Question: Earlier developer had put this code using a label and it was turned into a hyperlink during the run time.
'''
<asp:Label ID="lbl_Attachment" runat="server">
</asp:Label>
lbl_Attachment.Text = "<a href='../Uploads/" +
ds_row["Attachment"].ToString() + "'>" +
ds_row["Attachment"].ToString() + "</a>";
'''
But this is not working. So I changed the code to the following to open the any file (image/pdf/word) in a new browser tab and the error persists:
'''
hyperlinkAppDoc.NavigateUrl =
ResolveUrl("../Uploads/" +
ds_row["Attachment"].ToString());
hyperlinkAppDoc.Target = "_blank";
'''

What can I do to fix this issue? MIME types are available in the IIS.
---
I am trying out a different approach. However the 'Server.MapPath' is poiting at local drive instead of wwwroot. How can I point the path to wwwroot folder?
'''
string pdfPath = Server.MapPath("~/SomeFile.pdf");
WebClient client = new WebClient();
Byte[] buffer = client.DownloadData(pdfPath);
Response.ContentType = "application/pdf";
Response.AddHeader("content-length", buffer.Length.ToString());
Response.BinaryWrite(buffer);
'''
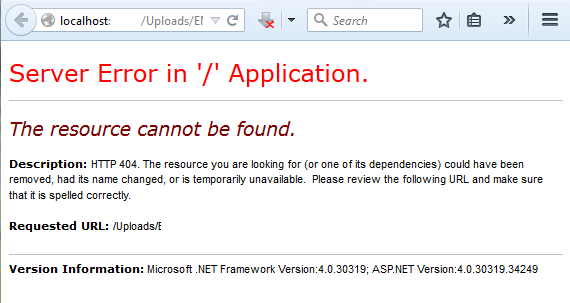
Answer: You could have used 'asp.hyperlink'. Like following
'<asp:HyperLink id="hyperlink1" NavigateUrl="<set_from_code_behind>" Text="Text to redirect" runat="server"/>'
And set NavigateUrl from code behind as following.
'hyperlink1.NavigateUrl= "Uploads/" + ds_row["Attachment"].ToString();'